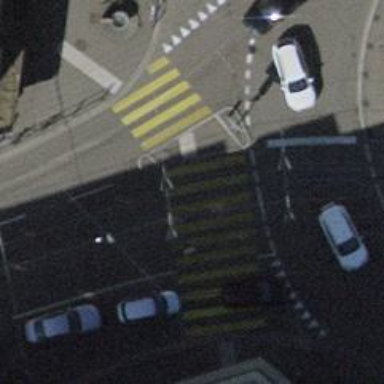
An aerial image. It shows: Tram crossing on the railway.